Interaction volume radius: 5 \u00c5
Interaction volume height: 10 \u00c5
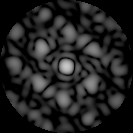
Disorder parameter: 0.4699